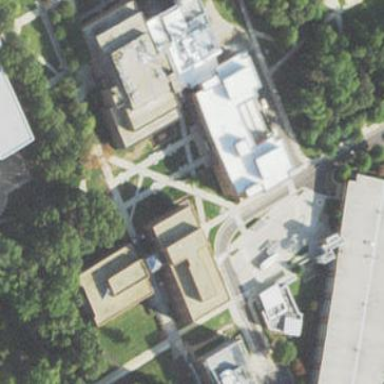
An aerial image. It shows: University building.